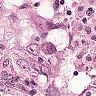
Metastatic tissue present: yes